Interaction volume radius: 5 \u00c5
Interaction volume height: 10 \u00c5
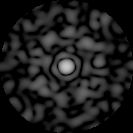
Disorder parameter: 0.8494